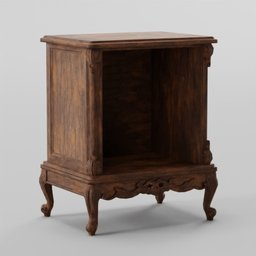
Label: furniture